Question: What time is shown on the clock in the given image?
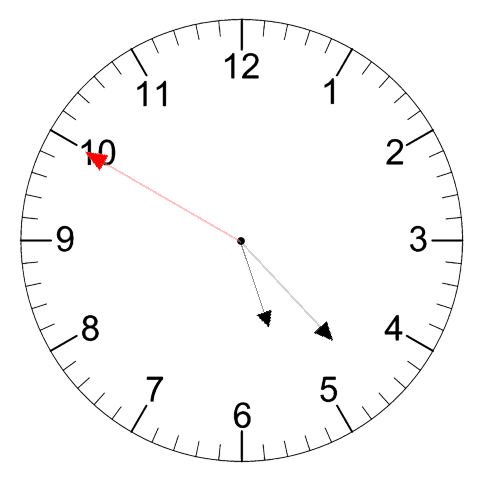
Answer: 05:22:50